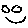
Label: smiley face